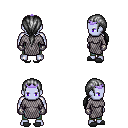
a pixel art fantasy rpg character, male body template, dark elf, purple skin, chain mail, teal pants, gray ponytail hairstyle, purple tiara, metal gloves, gray slippers, four views (front, back, left, right), 2x2 character sprite sheet, small pixel art, hard edges, no anti-aliasing